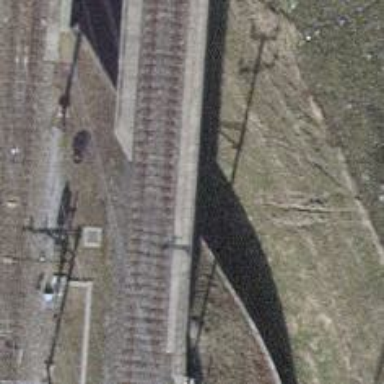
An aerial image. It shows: Truss bridge carrying electrified rail with contact line.